Field crop: maize
Growth stage: 2
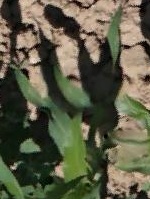
Species: maize